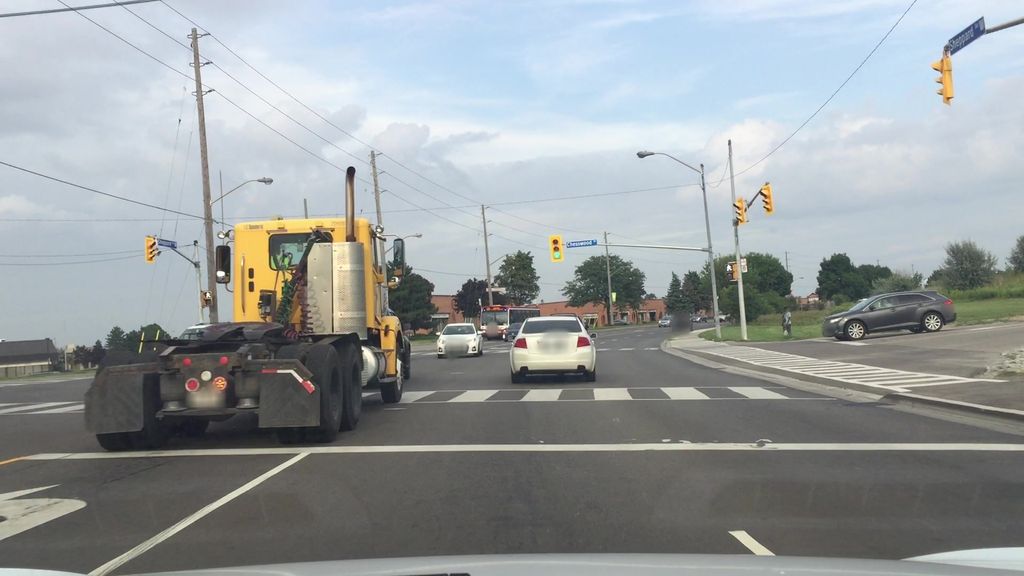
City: toronto